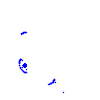
Particle: pion